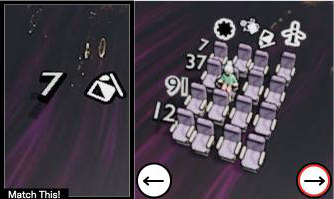
Task: seats
Answer: no